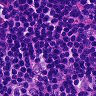
Metastatic tissue present: no